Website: lowes
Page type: cart
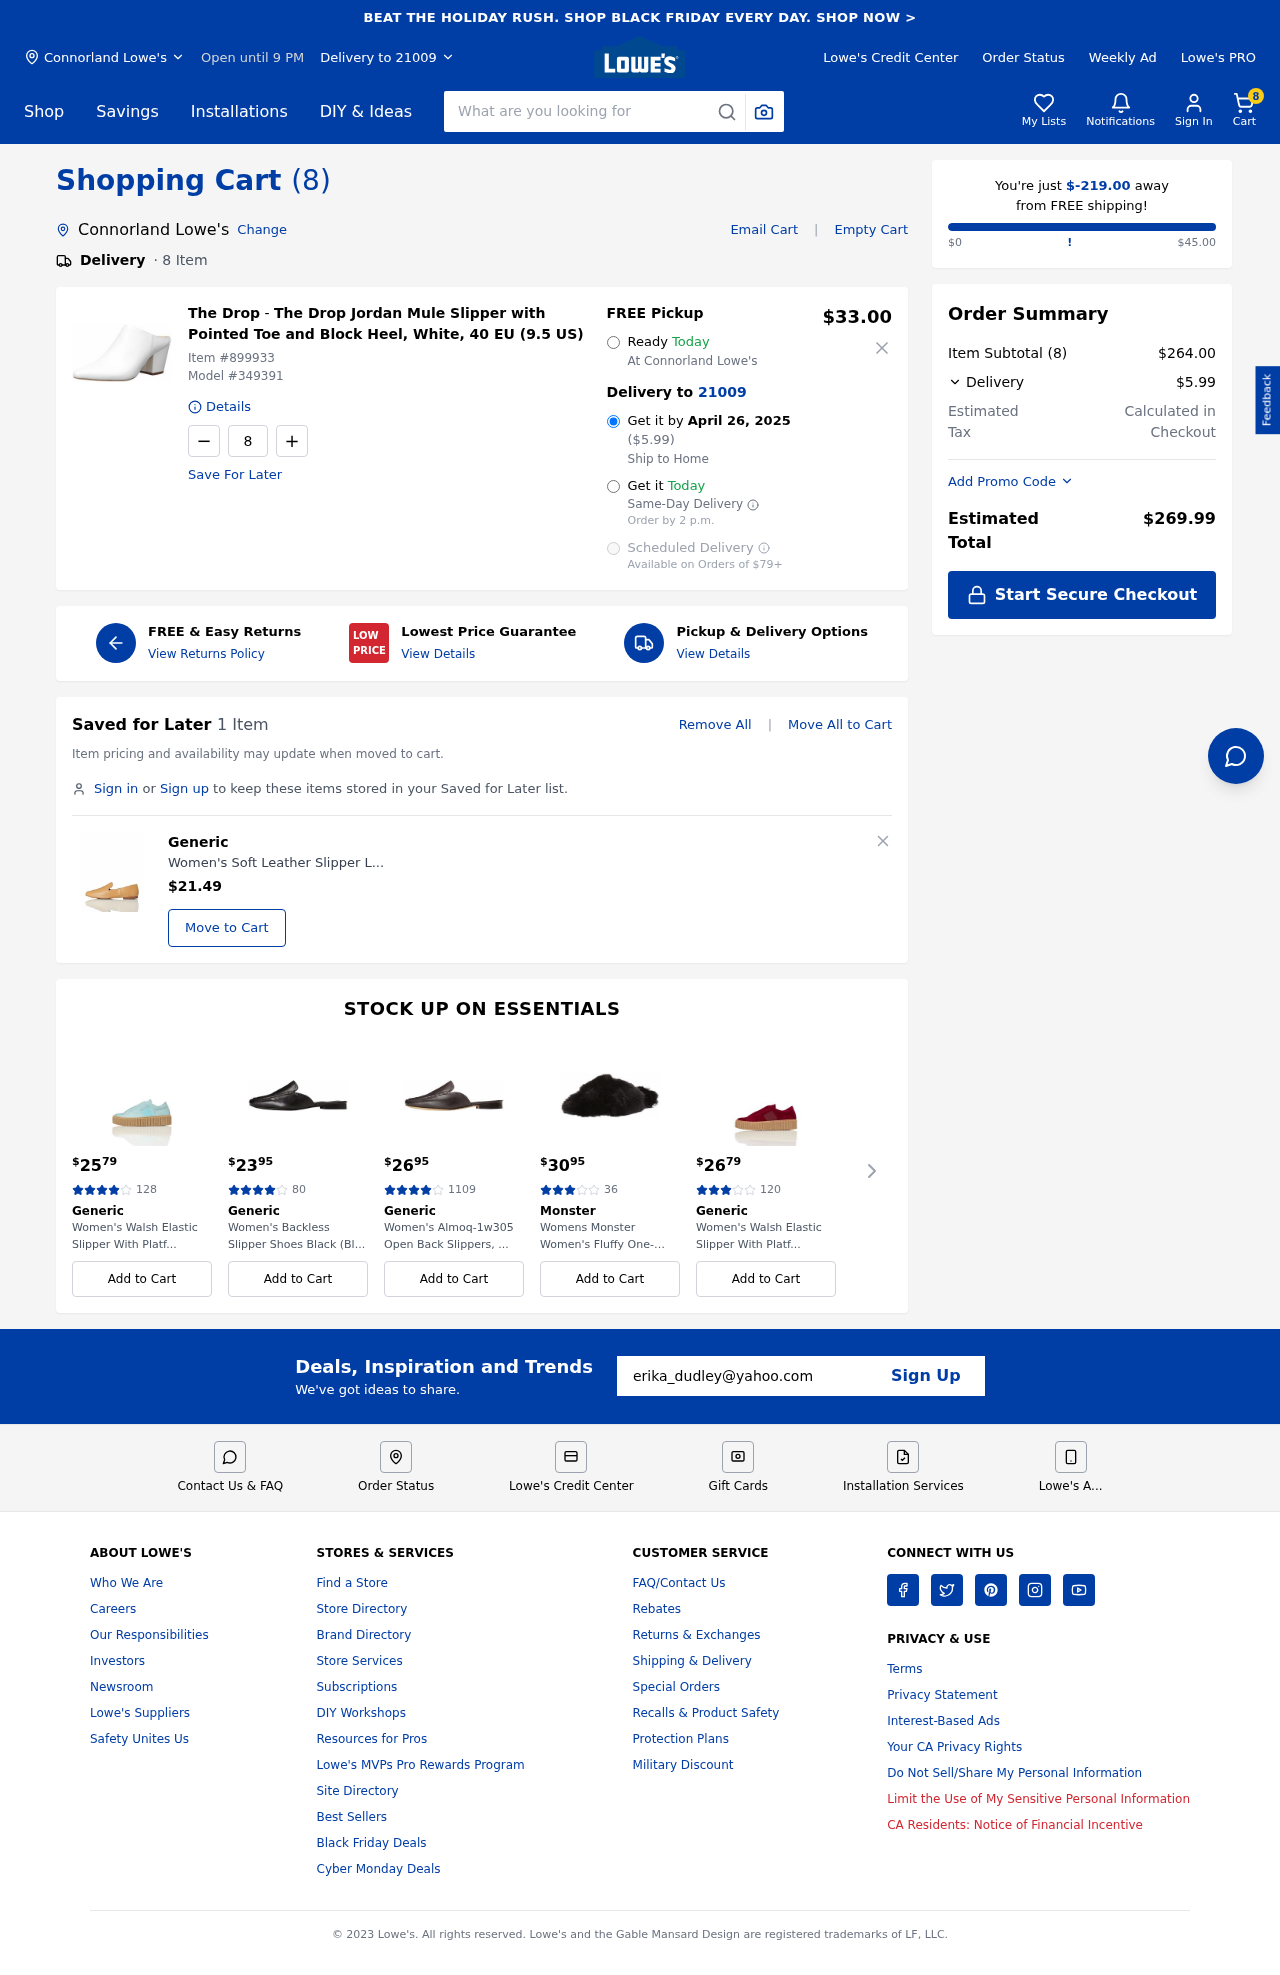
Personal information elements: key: PII_CITY
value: Connorland Lowe's
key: PII_EMAIL
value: erika_dudley@yahoo.com
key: PII_POSTCODE
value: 21009
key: PII_CITY2
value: Connorland Lowe's
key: PII_CITY3
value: Connorland
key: PII_POSTCODE2
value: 21009
Product elements: key: PRODUCT1_BRAND
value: The Drop
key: PRODUCT1_NAME
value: The Drop Jordan Mule Slipper with Pointed Toe and Block Heel, White, 40 EU (9.5 US)
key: PRODUCT1_PRICE
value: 33
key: PRODUCT1_QUANTITY
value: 8
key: PRODUCT2_BRAND
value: Generic
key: PRODUCT2_NAME
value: Women's Soft Leather Slipper Loafer, Braun (Pale Tan), US 5.5
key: PRODUCT2_PRICE
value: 21.49
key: PRODUCT1_ITEM_NUMBER
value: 899933
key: PRODUCT1_MODEL_NUMBER
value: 349391
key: PRODUCT3_PRICE
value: $2579
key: PRODUCT3_NUM_RATINGS
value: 128
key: PRODUCT3_BRAND
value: Generic
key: PRODUCT3_NAME
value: Women's Walsh Elastic Slipper With Platf...
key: PRODUCT4_PRICE
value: $2395
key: PRODUCT4_NUM_RATINGS
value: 80
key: PRODUCT4_BRAND
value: Generic
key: PRODUCT4_NAME
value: Women's Backless Slipper Shoes Black (Bl...
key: PRODUCT5_PRICE
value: $2695
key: PRODUCT5_NUM_RATINGS
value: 1109
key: PRODUCT5_BRAND
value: Generic
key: PRODUCT5_NAME
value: Women's Almoq-1w305 Open Back Slippers, ...
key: PRODUCT6_PRICE
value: $3095
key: PRODUCT6_NUM_RATINGS
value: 36
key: PRODUCT6_BRAND
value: Monster
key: PRODUCT6_NAME
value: Womens Monster Women's Fluffy One-Strap ...
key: PRODUCT7_PRICE
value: $2679
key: PRODUCT7_NUM_RATINGS
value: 120
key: PRODUCT7_BRAND
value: Generic
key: PRODUCT7_NAME
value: Women's Walsh Elastic Slipper With Platf...
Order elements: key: ORDER_NUM_ITEMS
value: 8
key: ORDER_DELIVERY_DATE
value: April 26, 2025
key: ORDER_SHIPPING_COST2
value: $5.99
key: ORDER_SHIPPING_AWAY
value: $-219.00
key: ORDER_SUBTOTAL
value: $264.00
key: ORDER_SHIPPING_COST
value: $5.99
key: ORDER_TOTAL
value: $269.99
Search elements: key: HEADER_SEARCH
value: What are you looking for
Other elements: key: SAVED_NUM_ITEMS
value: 1 Item